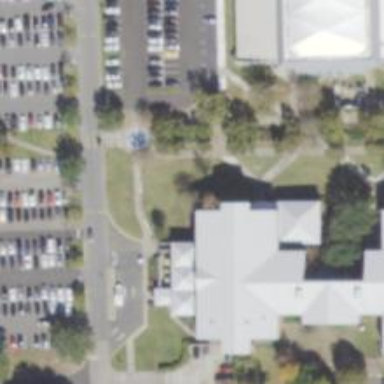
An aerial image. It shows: College building.